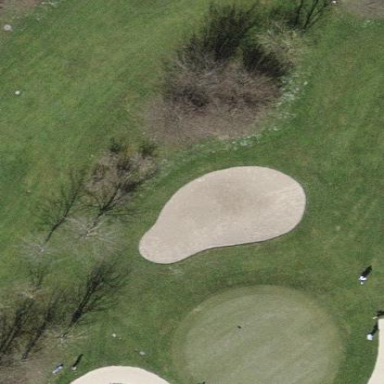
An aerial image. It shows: Golf bunker filled with sandy terrain.